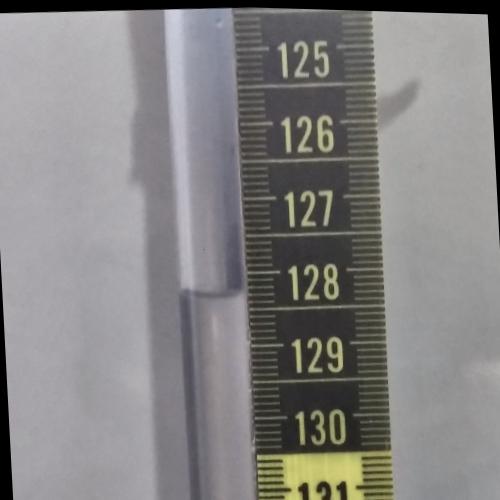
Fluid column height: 128.3 cm